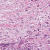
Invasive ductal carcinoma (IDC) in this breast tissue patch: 1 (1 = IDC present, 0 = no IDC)